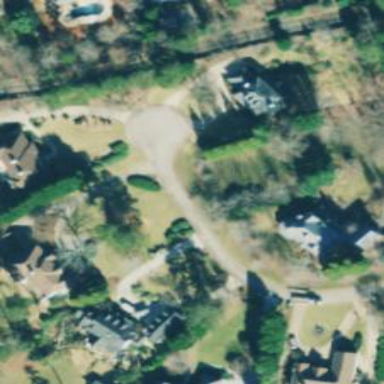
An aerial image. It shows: Residential road.